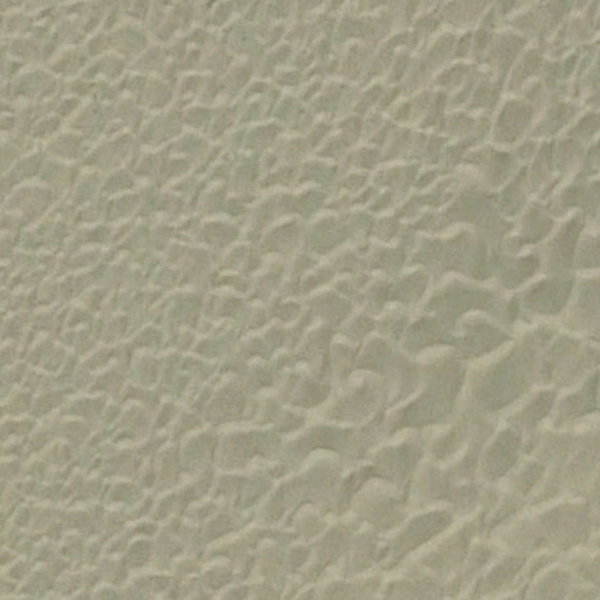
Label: Desert